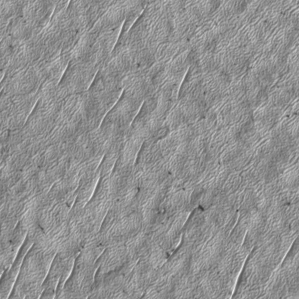
Label: frost